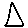
Label: triangle